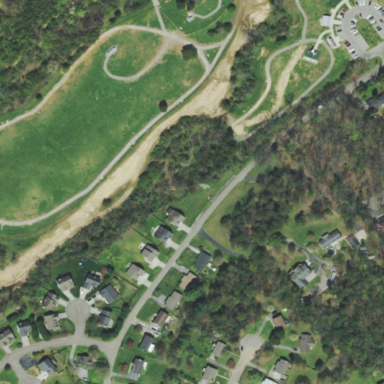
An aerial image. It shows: Dog park for leisure land.